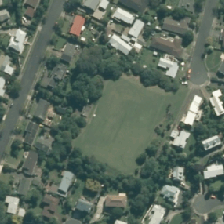
Land cover: urban_parkland